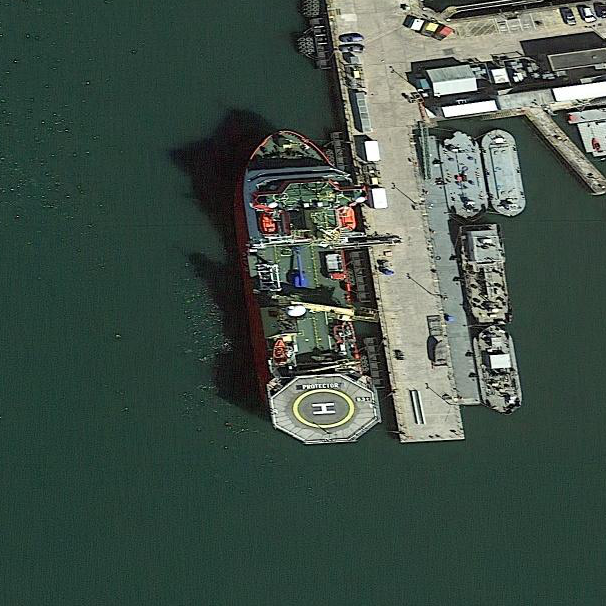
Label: civil